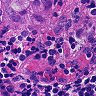
Metastatic tissue present: yes